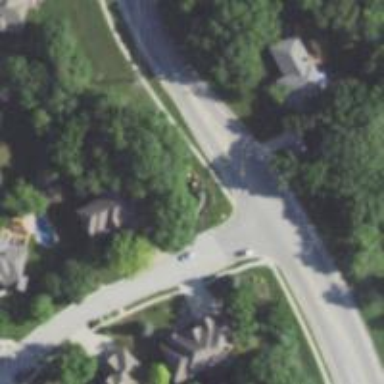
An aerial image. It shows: Solid stop line on the road.